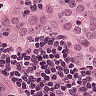
Metastatic tissue present: yes